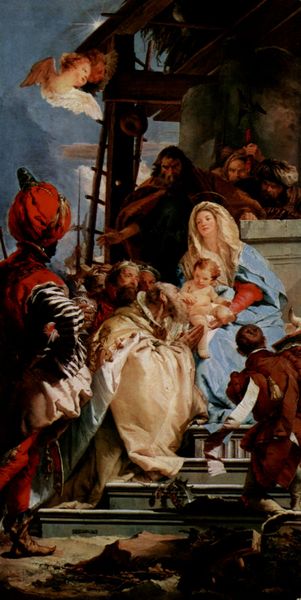
Titel: Anbetung der Heiligen Drei Könige
Künstler: Giovanni Battista Tiepolo
Standort: München
Institution: Alte Pinakothek
Schlagwörter: blau, dunkel, flügel, fuß, gemälde, gruppe, himmel, mann, nackt, rubens, schatten, umhang, weiß, wolken, frauen, menschen, sand, sitzen, abend, braun, bunt, frankreich, frau, hell, holz, hut, kleid, kleider, licht, marmor, männer, nacht, schwarz, säule, ölbild, haus, rot, schleier, tuch, beige, malerei, mütze, architektur, barock, bibel, herodes, kleidung, sockel, stein, steine, bild, öl, erde, boden, gewand, gold, stoff, drei, gewänder, kind, mutter, gebeugt, rokoko, rosa, engel, putte, putto, hellblau, schiff, zuschauer, afrika, baby, empore, figuren, leiter, treppe, treppen, könig, soldaten, kopftuch, lciht, balken, stufe, stufen, überwurf, faltenwurf, podest, junge, rüschen, knie, geschlossen, leuchten, neger, mond, gerüst, knabe, orient, orientalisch, münchen, stern, knien, dachstuhl, beten, tizian, gruppenbild, schoss, hubi, schwarzer, christus, jesus, moor, dramatik, tintoretto, weihrauch, stall, baldachin, heiliger, mohr, könige, heilige, maria, madonna, anbetung, turban, hirte, hirten, abendstern, weise, christi, josef, joseph, geburt, krippe, säugling, weihnacht, weihnachten, aufbau, medici, tiepolo, apotheose, weisen, zyklus, gaben, morgenland, engelskopf, heiligen, betlehem, drei könige, epiphanie, heilige drei könige, balthasar, kaspar, melchior, myrre, alte pinakothek, preisen, weise aus dem morgenland, anbetung der könige, carravaggio, höhungen, ssäule, kindsmord, maria di medici, myhhre, myhre, männer bart, teipeolp, weichnaten, enegl